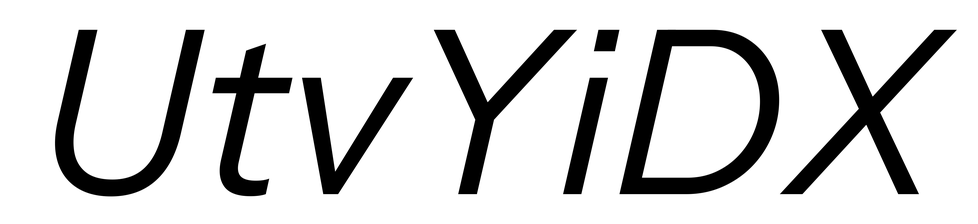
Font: InstrumentSans-Italic_Italic